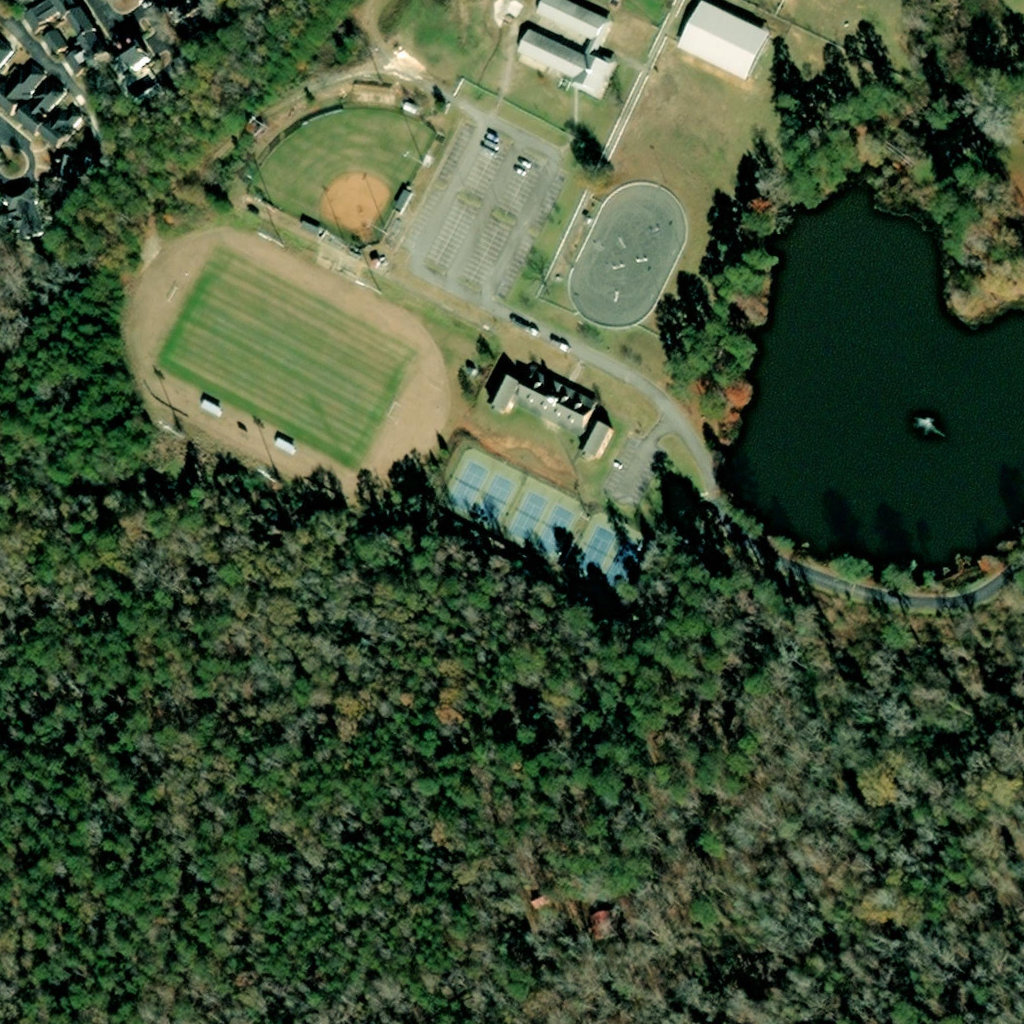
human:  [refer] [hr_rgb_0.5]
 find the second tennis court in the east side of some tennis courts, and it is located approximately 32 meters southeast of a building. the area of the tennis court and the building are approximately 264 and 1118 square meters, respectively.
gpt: <box>[[56, 51, 60, 56, 0]]</box>